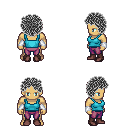
a pixel art fantasy rpg character, male body template, human, tanned skin, teal pirate shirt, magenta pants, gray curly afro hairstyle, white cloth bracers, maroon shoes, four views (front, back, left, right), 2x2 character sprite sheet, small pixel art, hard edges, no anti-aliasing